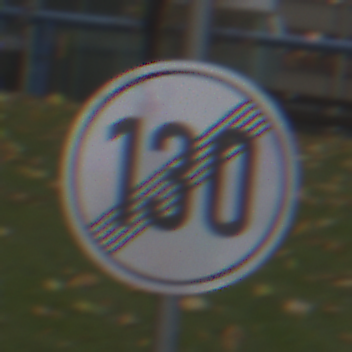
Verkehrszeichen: EndeGeschwindigkeit130
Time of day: MorningAfternoon
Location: Outdoor (Nature)
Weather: Overcast
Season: Autumn
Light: Natural